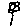
Label: flower